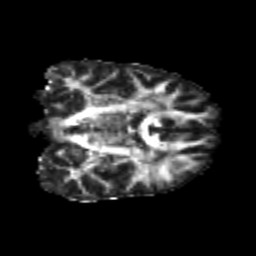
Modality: FA
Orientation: coronal
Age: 23
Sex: male
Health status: healthy
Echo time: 0.074 s